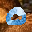
Label: 0